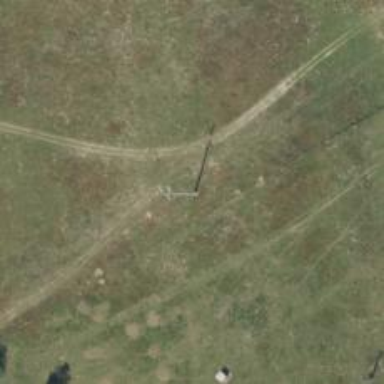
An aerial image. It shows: Power pole.